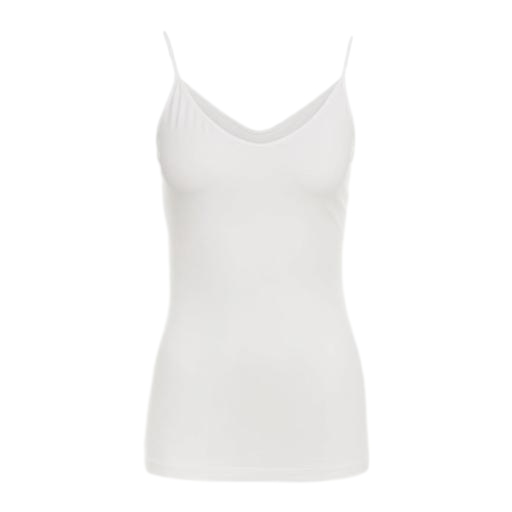
white v-neck cami, white stretch tank, white pure tank top, white background